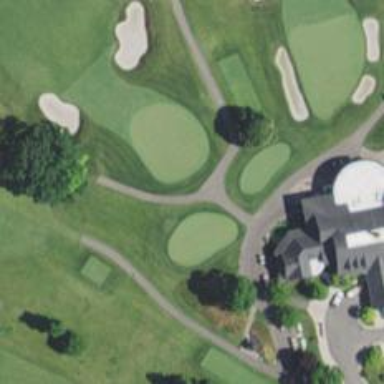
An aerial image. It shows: Path for both roads and golfers.